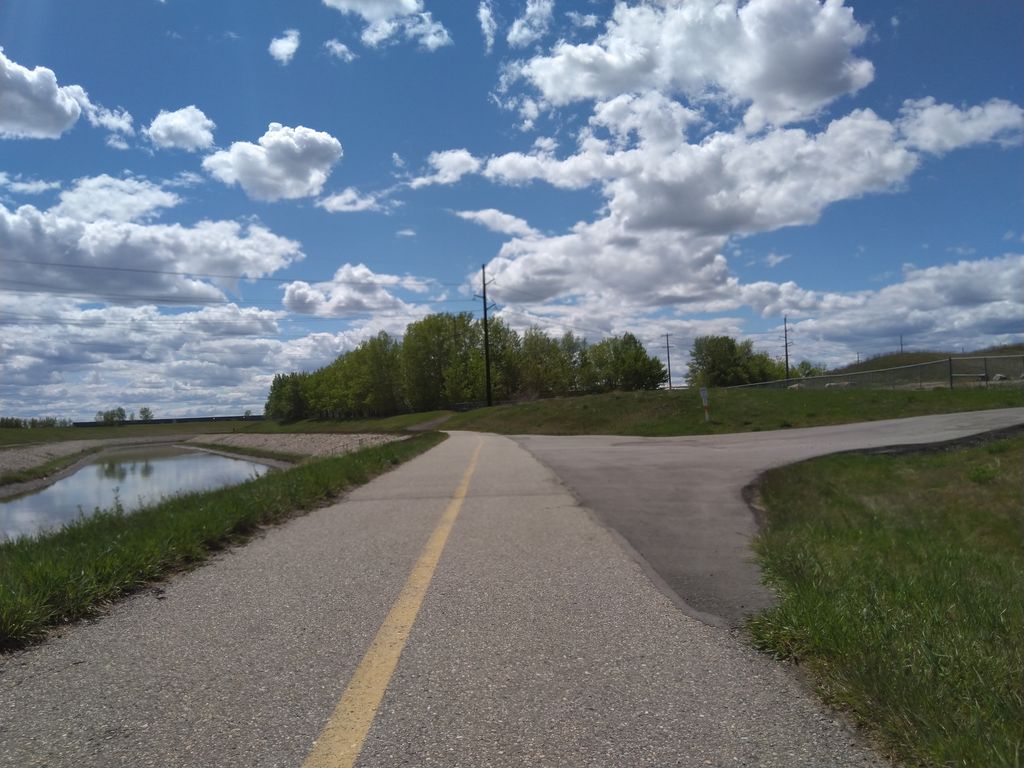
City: calgary